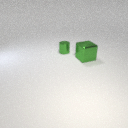
large green metal cube to the right of small green metal cylinder